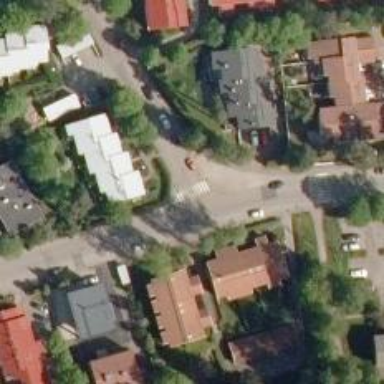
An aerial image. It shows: Uncontrolled road crossing.